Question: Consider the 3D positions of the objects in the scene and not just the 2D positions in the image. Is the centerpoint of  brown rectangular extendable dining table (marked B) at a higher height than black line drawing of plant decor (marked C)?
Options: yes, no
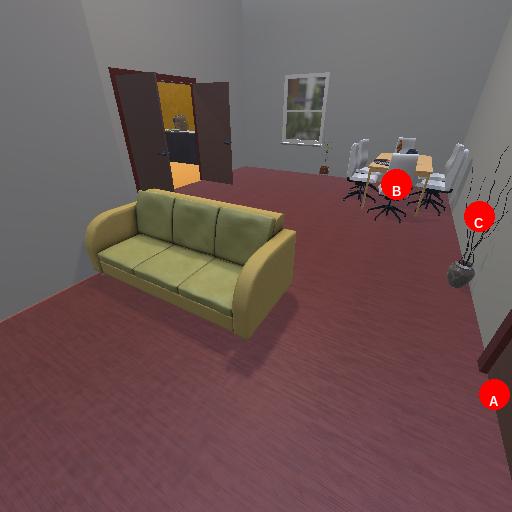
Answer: yes